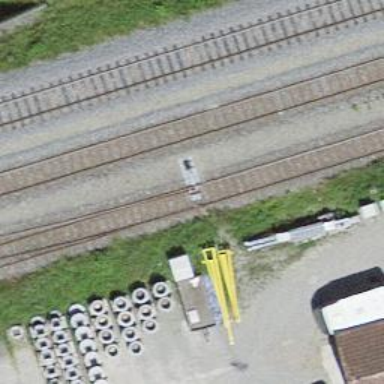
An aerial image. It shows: Railway switch.